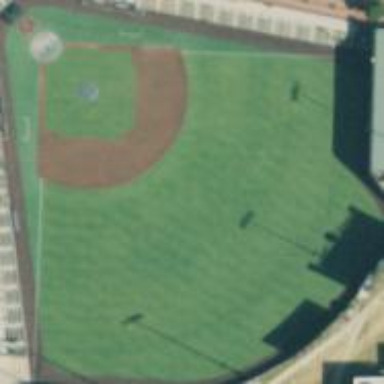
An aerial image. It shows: Baseball pitch for leisure land activities.